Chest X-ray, AP view. Patient: 41 years old, sex M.
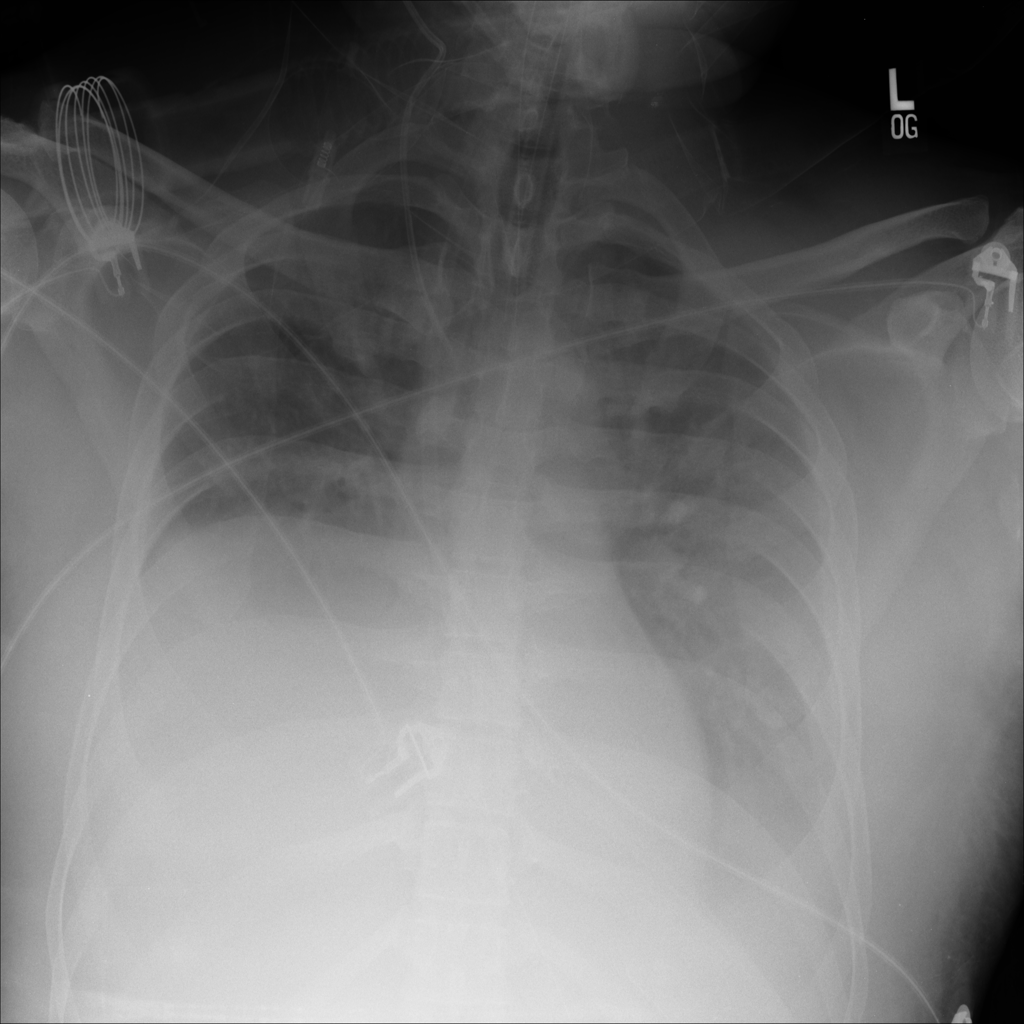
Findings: No Finding